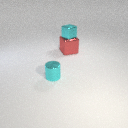
small cyan metal cylinder to the left of large red metal cube